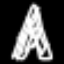
Label: The Eiffel Tower